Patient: sex F, age 54
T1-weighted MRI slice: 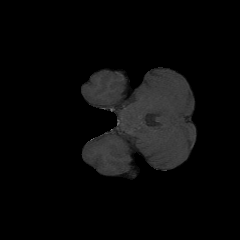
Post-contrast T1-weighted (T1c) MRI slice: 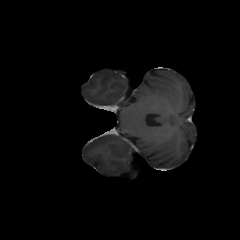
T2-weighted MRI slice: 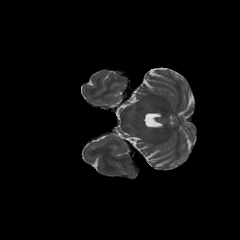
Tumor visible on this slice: no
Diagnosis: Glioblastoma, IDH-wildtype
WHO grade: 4